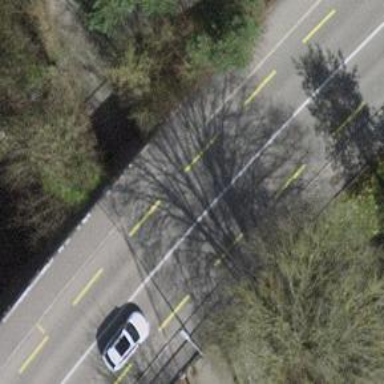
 featuring bridge and designated cycle lane."